Question: I'm creating a custom action bar and my idea is that the actionbar must be transparent (thats why I can't/don't want to use the native one) and behind the action bar there must be content (an image in this case).
I tried multiple ways and all of them with the same result, the iOS button become unclickable for no reason.
Ok, so I have an 'AbsoluteLayout' inside I have 'GridLayout' fixed on top as the custom actionbar and then a 'ScrollView' with 100% width and height, inside the scrollview there's some content. The problem is as soon as I put a button inside the 'GridLayout' this become unclickable only on iOS because in Android works just fine.
Let me show you my example with some code:
'''
<Page actionBarHidden="true">
<AbsoluteLayout>
<GridLayout rows="50, *" backgroundColor="red" top="0" left="0" height="50" id="bar">
<Button text="click" @tap="goToDetailPage" id="buttondelsous"></Button>
</GridLayout>
<ScrollView backgroundColor="blue" width="100%" height="100%" top="0" id="content">
<WrapLayout>
<StackLayout>
<Label text="this is behind"></Label>
</StackLayout>
</WrapLayout>
</ScrollView>
</AbsoluteLayout>
</Page>
'''
As for the styles forcing the custom actionbar being in front of the scrollview I have:
'''
#bar {
z-index: 5;
width: 100%;
}
#content {
z-index: 2;
}
'''
This looks like this on Android:

Same way on iOS but the button "Click" is not working, like if it was behind something..
Any idea on how to fix this or any other approach to get what I need? Remember behind the action I must be able to place content (like a background image that I don't want to place in the 'Page' tag itself but in another layout)
Thanks!
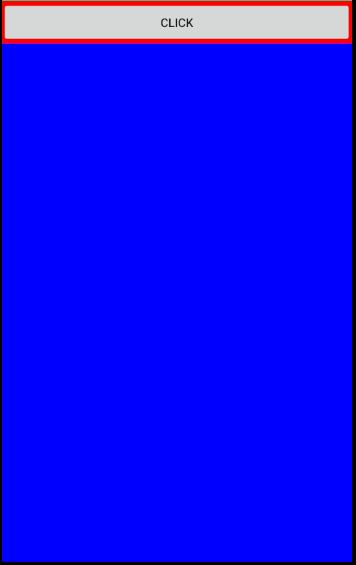
Answer: A wise man once told me that Nativescript stacks elements in the order you list them. Try flipping around the order so the button is listed last in the template. I believe you won't even need the z-index line if you flip the order around.
should look like
'''
<Page actionBarHidden="true">
<AbsoluteLayout>
<ScrollView backgroundColor="blue" width="100%" height="100%" top="0" id="content">
<WrapLayout>
<StackLayout>
<Label text="this is behind"></Label>
</StackLayout>
</WrapLayout>
</ScrollView>
<!-- I'm listed second so I will be on top even though I have row="0" -->
<GridLayout rows="50, *" backgroundColor="red" top="0" left="0" height="50" id="bar">
<Button text="click" @tap="goToDetailPage" id="buttondelsous"/>
</GridLayout>
</AbsoluteLayout>
</Page>
'''